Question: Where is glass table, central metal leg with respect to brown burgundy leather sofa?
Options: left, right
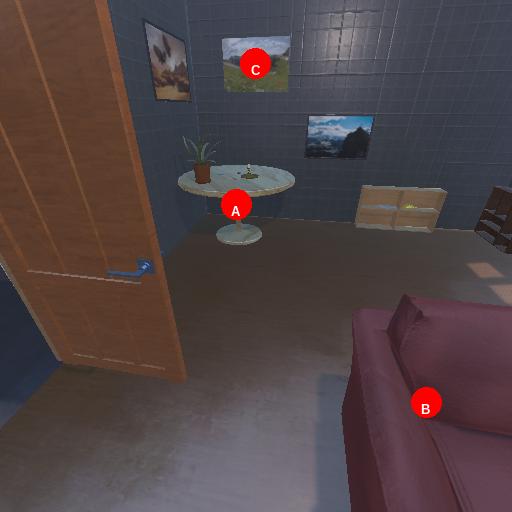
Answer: left